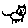
Label: cat